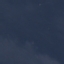
Land use / land cover: SeaLake